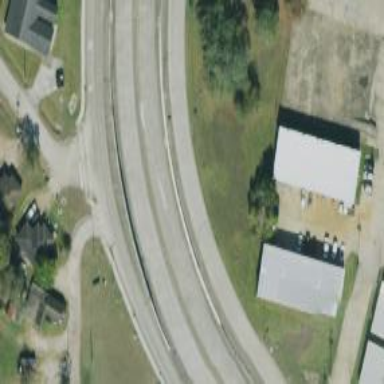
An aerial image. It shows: Trunk link highway.